Interaction volume radius: 10 \u00c5
Interaction volume height: 20 \u00c5
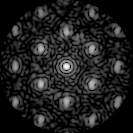
Disorder parameter: 0.4234